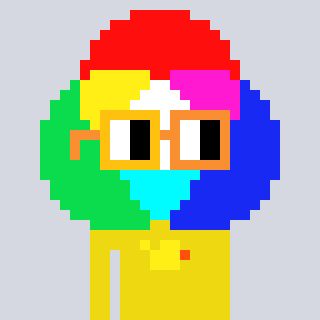
a pixel art character with square yellow and orange glasses, a color circle-shaped head and a yellow-colored body on a cool background